Question: I want to group the shown result set in the image to the shown Report Format in JasperReports. I am using JasperReports 4.5. I googled a lot but could not found the required xml tag to meet my requirement.

Query for the resultset is as follows
'''
select Design, ProfitPer, LabourChg, WgtY, WgtR, TypeName, SetName, ShapeName, Size,
Pieces, Weight, Price, sum(ProfitPer) Profit, round(sum(Cus2),3) Charges from
VDetaillist where design like 'B101E'
group by Design, ProfitPer, LabourChg, CompCost, WgtY, WgtR , TypeName, SetName, ShapeName, Size, Pieces, Weight, Price, SetCost, USS
'''
where Dsign Profit and Charges are the sum values.Design (B101E),ProfitPer,LabourChg,WgtY,WgtR are the non repeated values. And TypeName(Dia,Emarld),Shpae(Round,Square) and Size(4,2.2 * 2.2), Pieces, Weight are repeated values.
Lots of thanks in advance
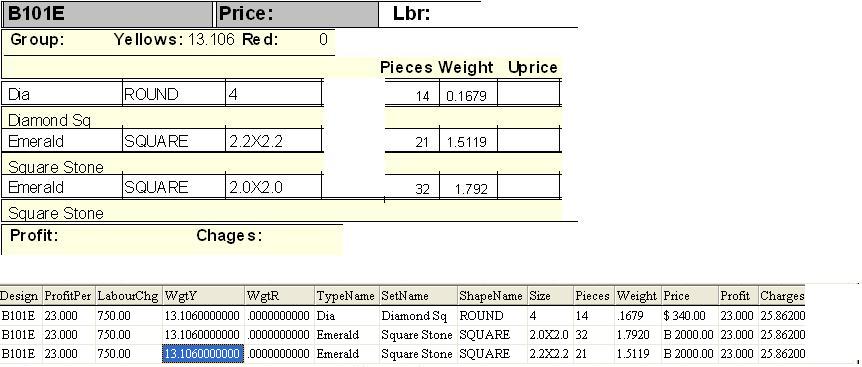
Answer: In the Group Header Band by adding following code in the 'group expression' property :
'''
$F{Design}
'''
Solves my problem.